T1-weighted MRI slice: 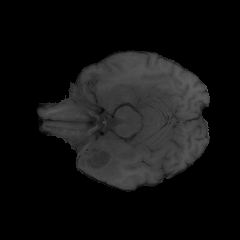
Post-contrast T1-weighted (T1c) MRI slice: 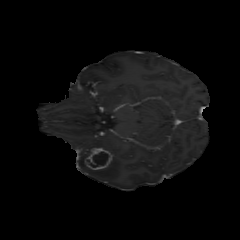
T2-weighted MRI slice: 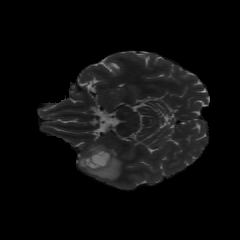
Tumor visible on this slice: yes